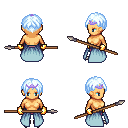
a pixel art fantasy rpg character, female body template, human, tanned skin, overskirt, magenta pants, white cyan parted hairstyle, purple tiara, gold gloves, metal boots, spear, four views (front, back, left, right), 2x2 character sprite sheet, small pixel art, hard edges, no anti-aliasing